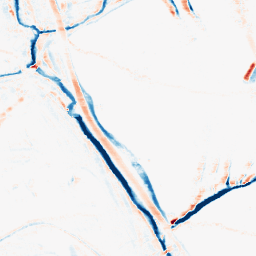
Category: morphological
Decomposition family: morphological_rect
Decomposition parameters: operation: average
width: 10
height: 5
Upsampling method: bilinear
Upsampling parameters: scale: 4
Upsampling scale: 4